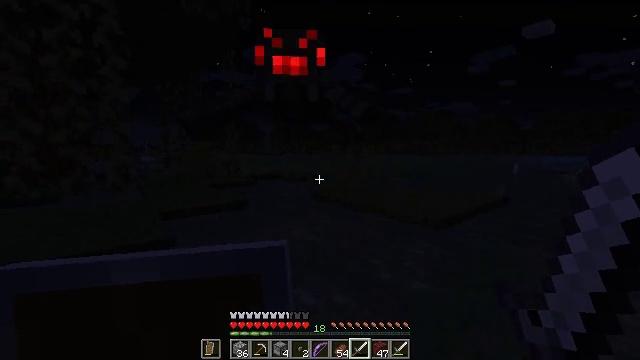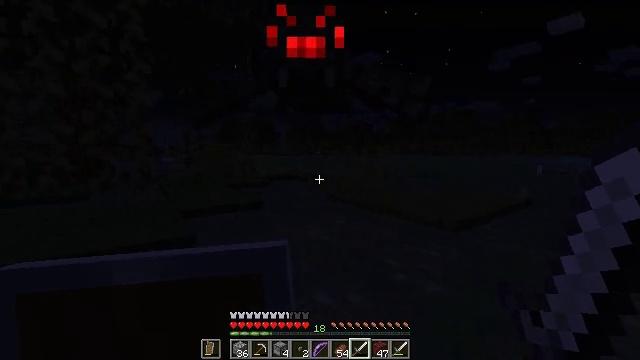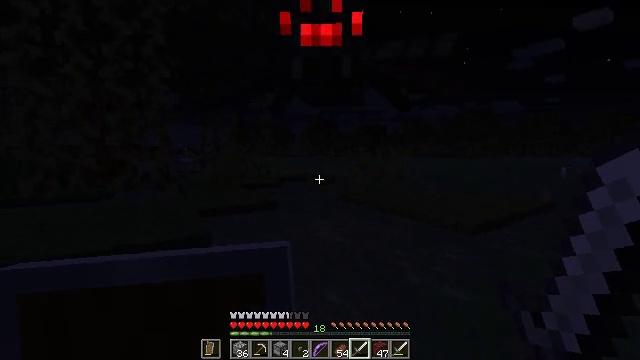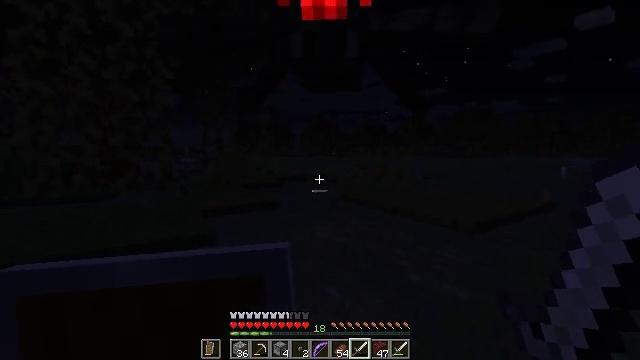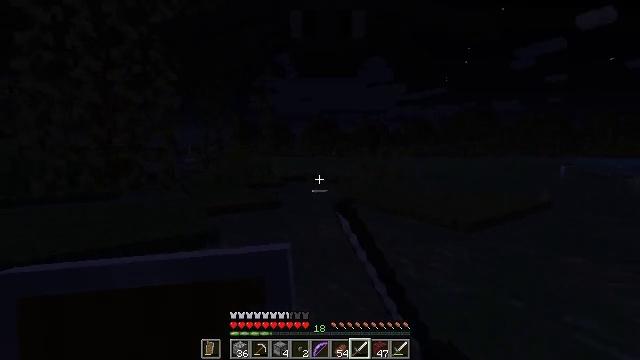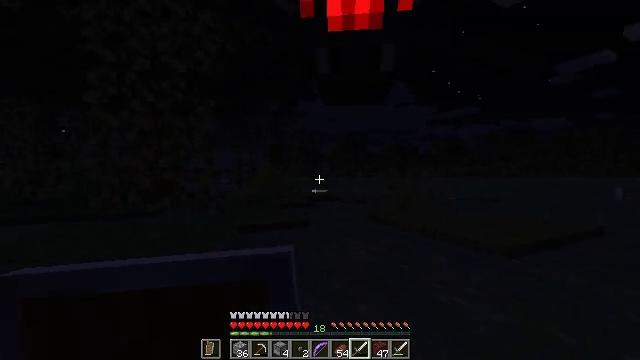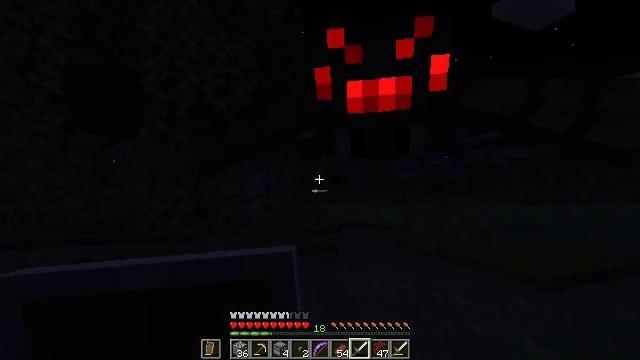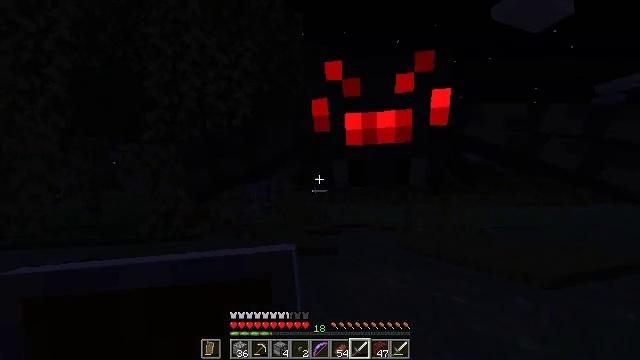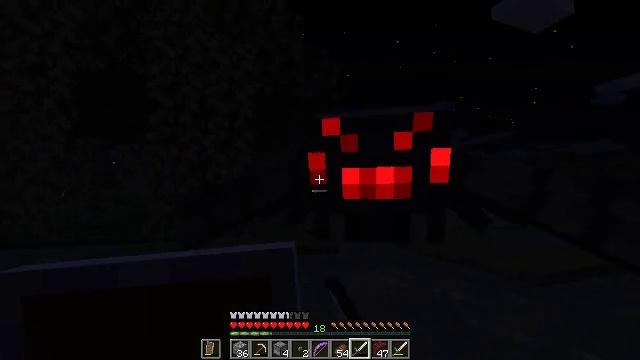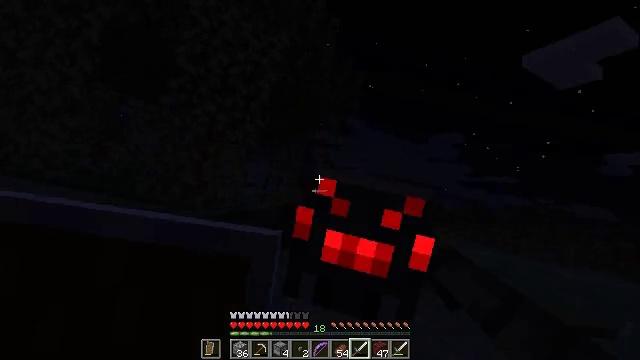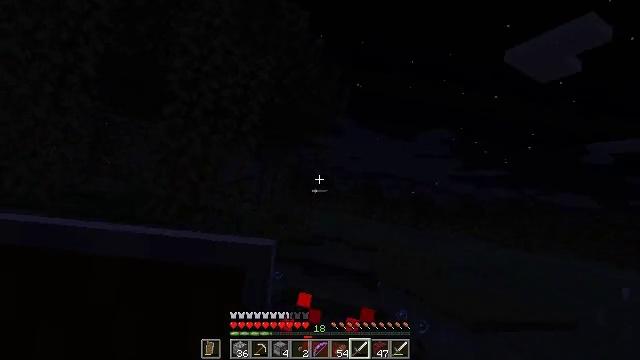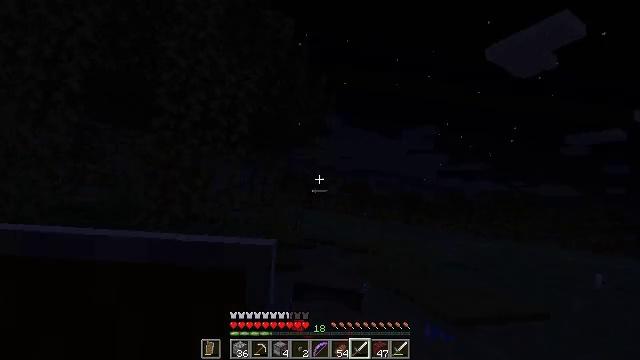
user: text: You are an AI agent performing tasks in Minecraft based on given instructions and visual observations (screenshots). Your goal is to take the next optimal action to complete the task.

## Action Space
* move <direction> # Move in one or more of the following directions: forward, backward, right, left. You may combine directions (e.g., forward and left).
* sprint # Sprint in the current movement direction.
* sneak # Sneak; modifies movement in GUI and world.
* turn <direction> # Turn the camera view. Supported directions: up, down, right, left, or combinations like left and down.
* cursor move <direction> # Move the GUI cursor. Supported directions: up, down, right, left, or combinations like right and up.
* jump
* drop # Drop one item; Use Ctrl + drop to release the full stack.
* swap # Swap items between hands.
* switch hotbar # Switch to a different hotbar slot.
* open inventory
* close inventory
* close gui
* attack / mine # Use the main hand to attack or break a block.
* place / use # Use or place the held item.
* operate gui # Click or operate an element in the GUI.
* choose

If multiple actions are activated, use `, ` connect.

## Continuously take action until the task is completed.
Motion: motion action
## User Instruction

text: Kill the spider.
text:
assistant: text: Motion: move back, turn left
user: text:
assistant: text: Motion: move back, turn left
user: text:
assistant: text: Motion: move back, attack / mine
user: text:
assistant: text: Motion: move back, attack / mine
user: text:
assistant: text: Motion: move back, turn left and up, attack / mine
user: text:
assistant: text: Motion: move back, turn left and up
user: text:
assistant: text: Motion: move back, attack / mine
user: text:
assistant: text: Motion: move back, attack / mine
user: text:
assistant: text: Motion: move back, attack / mine
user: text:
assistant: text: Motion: move back, turn right
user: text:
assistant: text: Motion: move back, turn right, attack / mine
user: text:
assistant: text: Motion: attack / mine